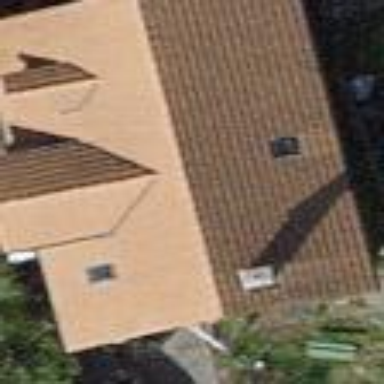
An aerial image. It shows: Simple house.